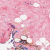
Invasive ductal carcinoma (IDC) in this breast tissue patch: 0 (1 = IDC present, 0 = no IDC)